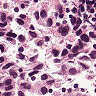
Metastatic tissue present: yes